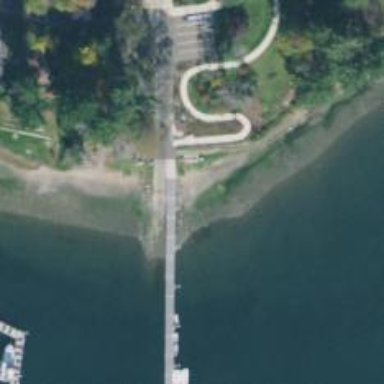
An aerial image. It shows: Dock by the waterway.